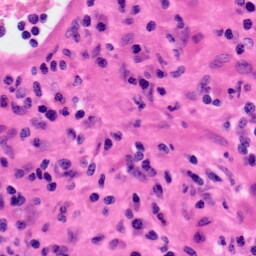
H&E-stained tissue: Colon